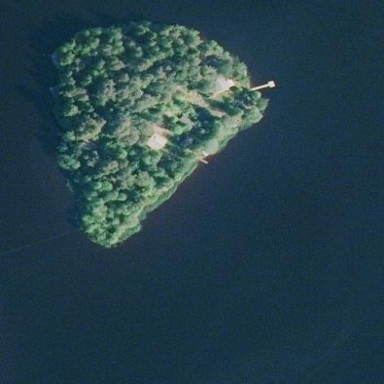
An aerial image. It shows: Image showing island.